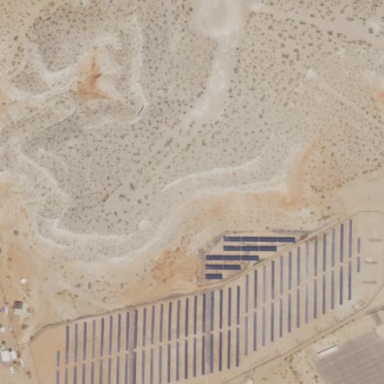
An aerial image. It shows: Solar photovoltaic power plant enclosed by fence. It generates electricity using photovoltaic panels.